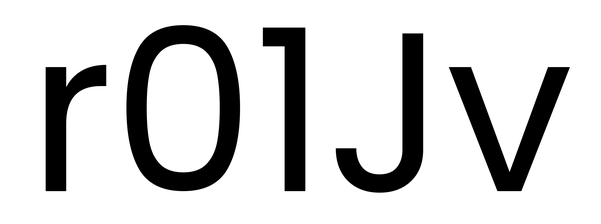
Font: Poppins-Regular